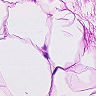
Metastatic tissue present: no